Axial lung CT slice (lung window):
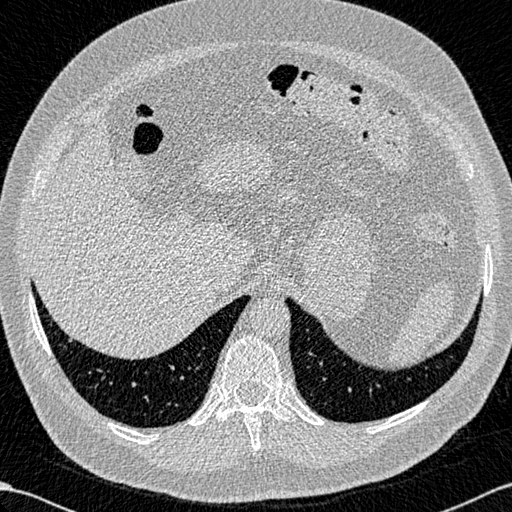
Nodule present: no